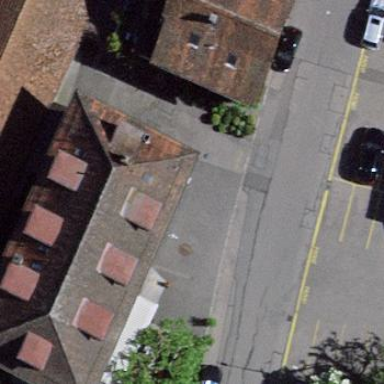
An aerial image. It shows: Restaurant building.